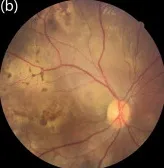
Time course of images of the presentation in fundus examination.
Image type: ophthalmic_imaging (fundus_photograph)